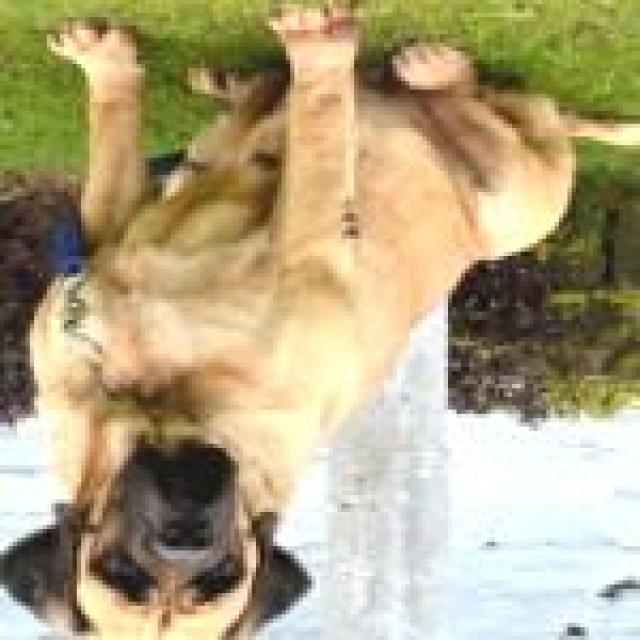
Healthy canine skin — no visible lesions, inflammation, or abnormalities. The skin and coat appear normal.